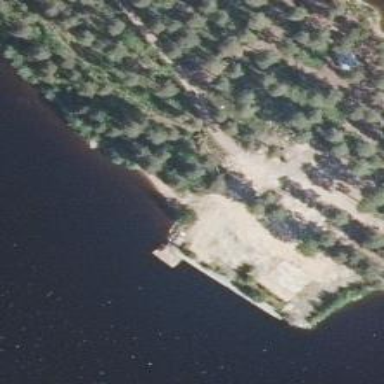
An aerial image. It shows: Slipway on leisure land.